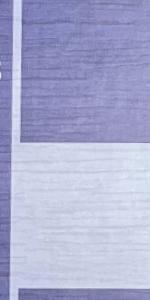
Label: Empty